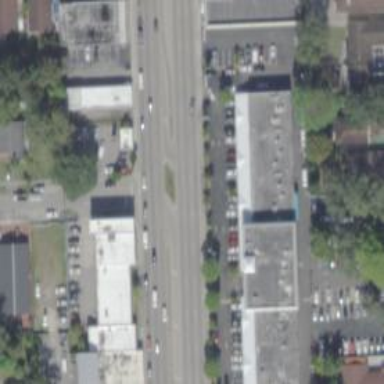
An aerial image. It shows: Trunk link highway.